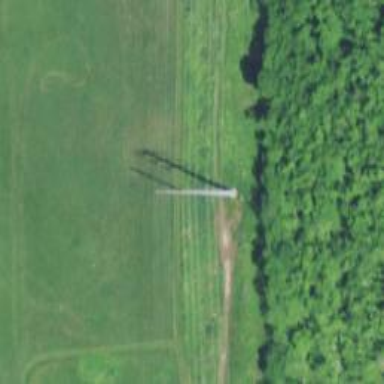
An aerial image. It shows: Power tower.